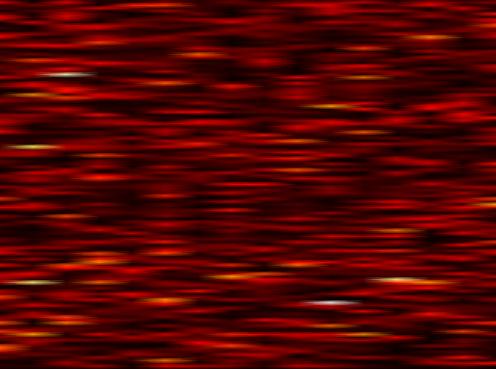
Label: FOFDM